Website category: university
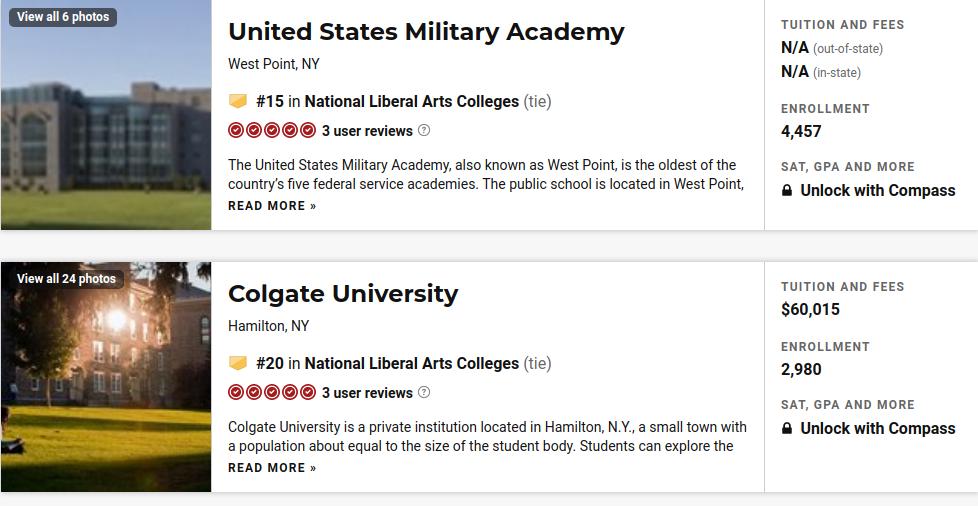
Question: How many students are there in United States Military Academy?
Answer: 4,457

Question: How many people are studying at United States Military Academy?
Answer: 4,457

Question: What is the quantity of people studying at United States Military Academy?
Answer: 4,457

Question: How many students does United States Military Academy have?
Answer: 4,457

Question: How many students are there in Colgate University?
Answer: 2,980

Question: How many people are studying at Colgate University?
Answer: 2,980

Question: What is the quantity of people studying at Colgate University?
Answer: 2,980

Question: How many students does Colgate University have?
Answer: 2,980

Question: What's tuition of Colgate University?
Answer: $60,015

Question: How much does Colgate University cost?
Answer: $60,015

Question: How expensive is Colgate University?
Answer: $60,015

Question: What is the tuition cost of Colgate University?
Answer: $60,015

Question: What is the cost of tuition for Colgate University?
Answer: $60,015

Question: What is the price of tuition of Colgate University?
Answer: $60,015

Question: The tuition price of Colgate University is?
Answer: $60,015

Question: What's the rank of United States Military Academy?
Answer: #15

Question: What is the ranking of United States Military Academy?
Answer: #15

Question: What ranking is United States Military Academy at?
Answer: #15

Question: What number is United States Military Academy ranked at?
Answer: #15

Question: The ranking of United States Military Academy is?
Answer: #15

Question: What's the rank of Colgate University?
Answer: #20

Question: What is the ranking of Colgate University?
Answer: #20

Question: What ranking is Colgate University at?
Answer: #20

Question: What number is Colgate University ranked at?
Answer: #20

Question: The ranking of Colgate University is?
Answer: #20

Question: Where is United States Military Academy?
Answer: West Point, NY

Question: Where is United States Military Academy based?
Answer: West Point, NY

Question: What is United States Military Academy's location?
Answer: West Point, NY

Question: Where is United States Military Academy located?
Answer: West Point, NY

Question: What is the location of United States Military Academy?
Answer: West Point, NY

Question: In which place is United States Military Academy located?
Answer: West Point, NY

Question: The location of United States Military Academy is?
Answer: West Point, NY

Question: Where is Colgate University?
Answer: Hamilton, NY

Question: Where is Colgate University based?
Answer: Hamilton, NY

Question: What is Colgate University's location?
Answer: Hamilton, NY

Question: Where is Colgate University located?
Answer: Hamilton, NY

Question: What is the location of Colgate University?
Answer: Hamilton, NY

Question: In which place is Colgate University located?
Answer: Hamilton, NY

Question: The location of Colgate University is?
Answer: Hamilton, NY

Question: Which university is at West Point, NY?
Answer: United States Military Academy

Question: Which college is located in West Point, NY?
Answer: United States Military Academy

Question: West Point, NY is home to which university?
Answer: United States Military Academy

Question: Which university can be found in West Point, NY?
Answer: United States Military Academy

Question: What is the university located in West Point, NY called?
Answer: United States Military Academy

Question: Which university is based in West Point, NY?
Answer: United States Military Academy

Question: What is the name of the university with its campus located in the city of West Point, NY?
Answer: United States Military Academy

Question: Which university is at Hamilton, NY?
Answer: Colgate University

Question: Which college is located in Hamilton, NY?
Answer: Colgate University

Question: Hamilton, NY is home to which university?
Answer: Colgate University

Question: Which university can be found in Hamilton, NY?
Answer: Colgate University

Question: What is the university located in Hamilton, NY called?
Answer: Colgate University

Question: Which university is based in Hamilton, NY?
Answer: Colgate University

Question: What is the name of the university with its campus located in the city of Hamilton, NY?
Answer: Colgate University

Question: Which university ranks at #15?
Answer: United States Military Academy

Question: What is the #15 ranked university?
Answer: United States Military Academy

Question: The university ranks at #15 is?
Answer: United States Military Academy

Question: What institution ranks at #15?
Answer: United States Military Academy

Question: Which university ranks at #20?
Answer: Colgate University

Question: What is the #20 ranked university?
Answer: Colgate University

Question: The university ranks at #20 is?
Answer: Colgate University

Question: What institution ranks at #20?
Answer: Colgate University